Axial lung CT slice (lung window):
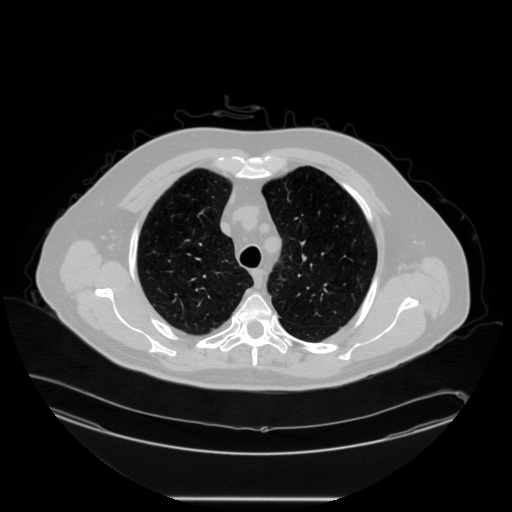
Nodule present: no